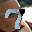
Label: 7